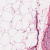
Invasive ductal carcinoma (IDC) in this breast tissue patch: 0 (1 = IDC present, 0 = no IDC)